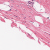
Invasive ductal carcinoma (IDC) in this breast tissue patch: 0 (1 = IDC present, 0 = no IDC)